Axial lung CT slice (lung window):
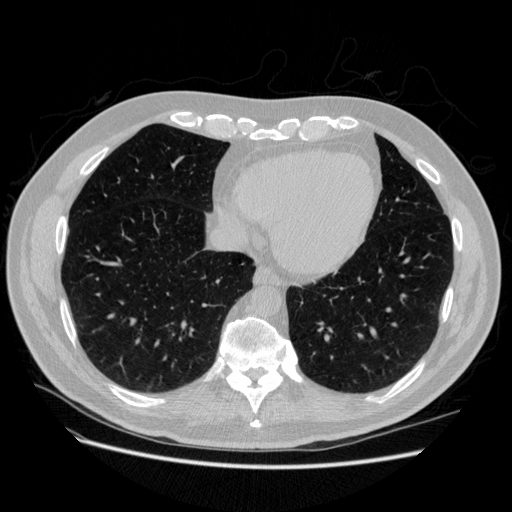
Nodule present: no